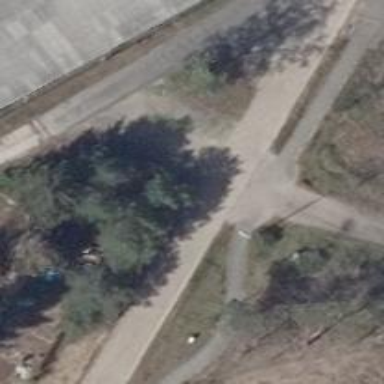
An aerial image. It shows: Residential road with concrete surface.